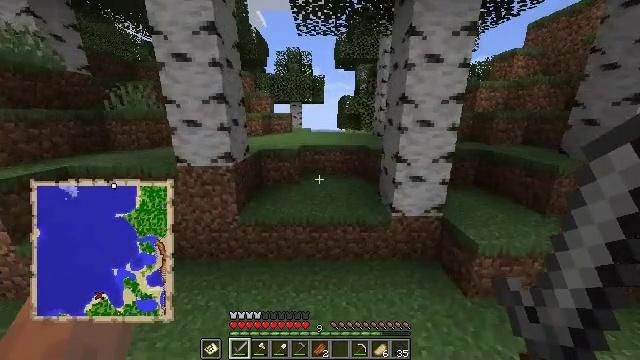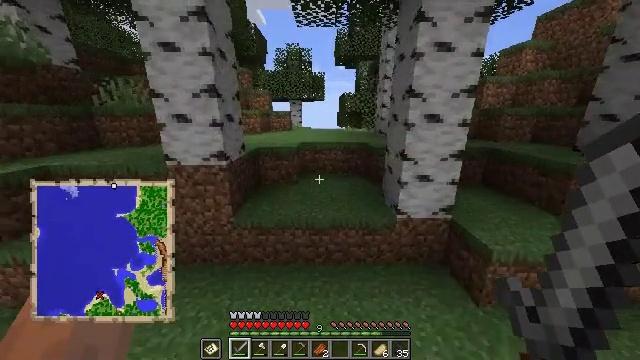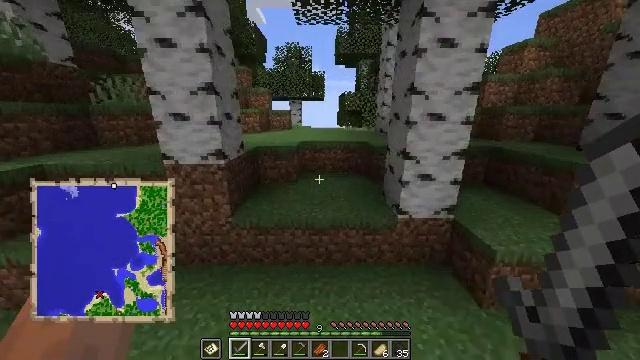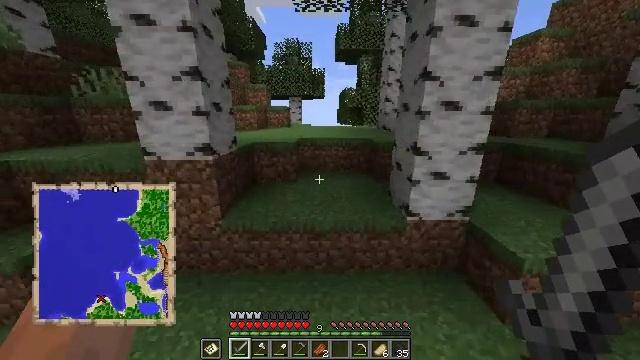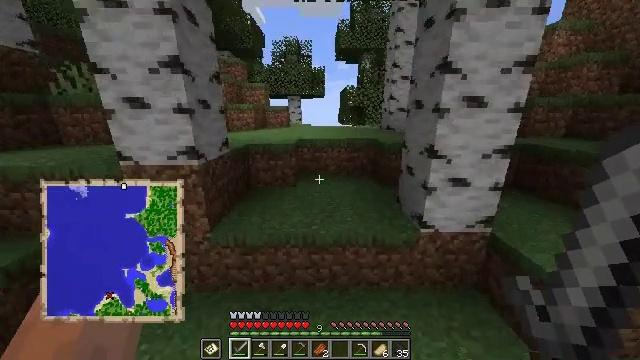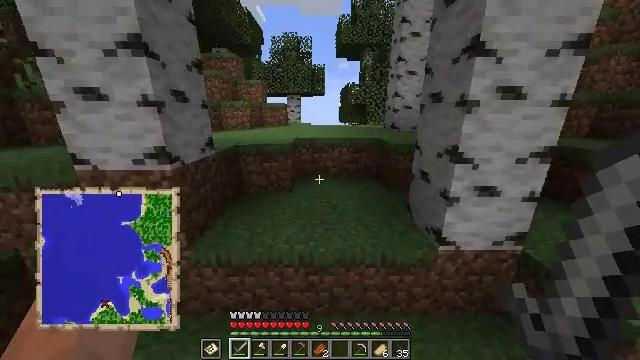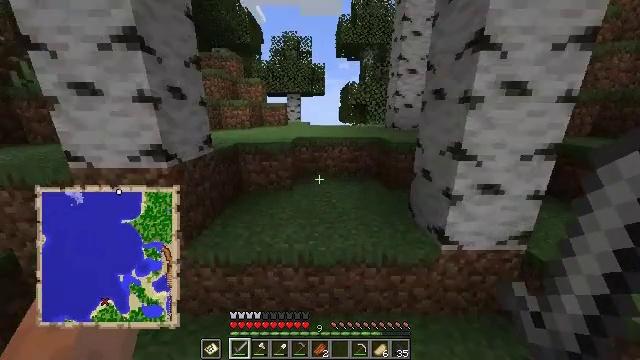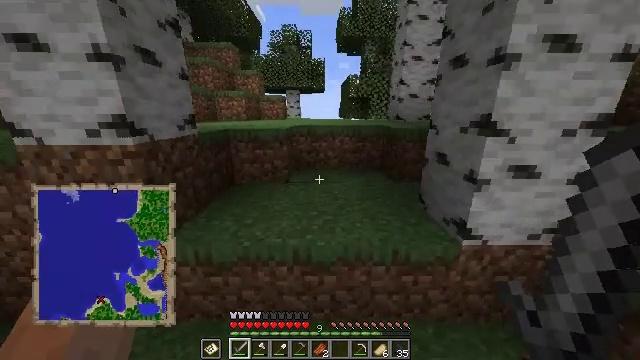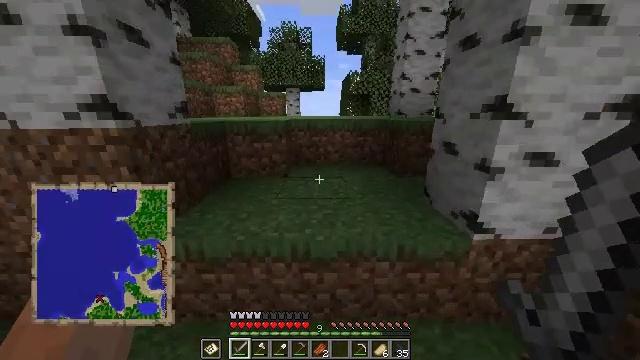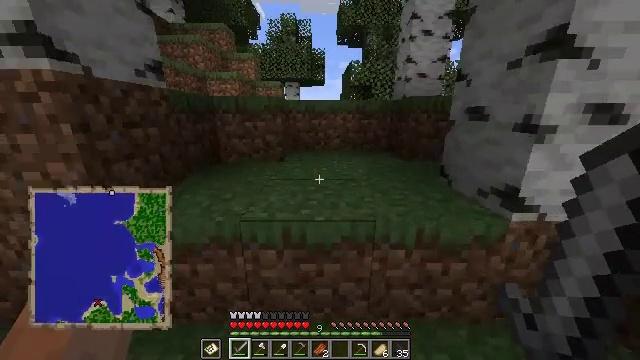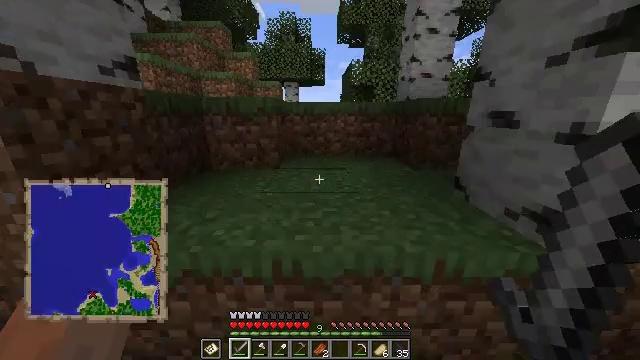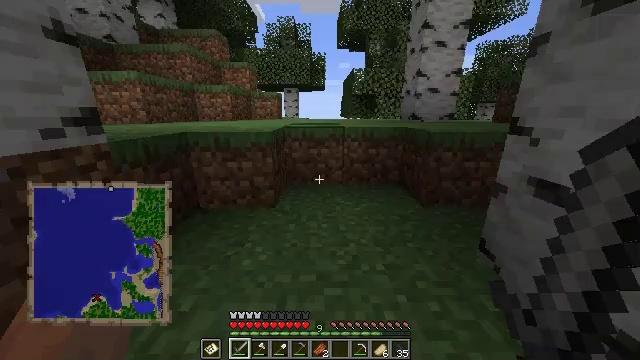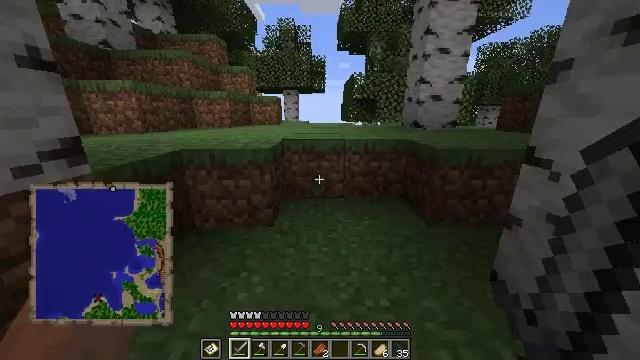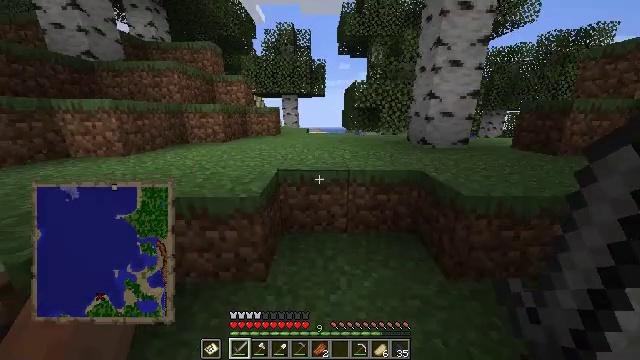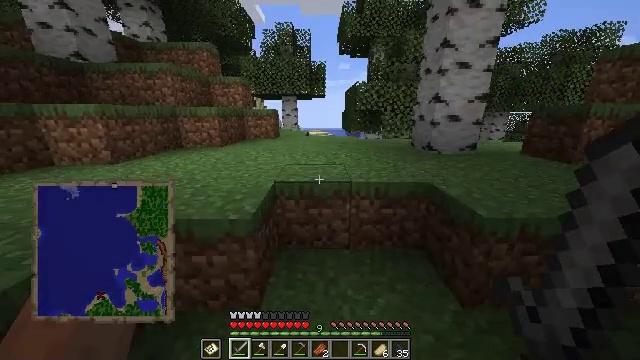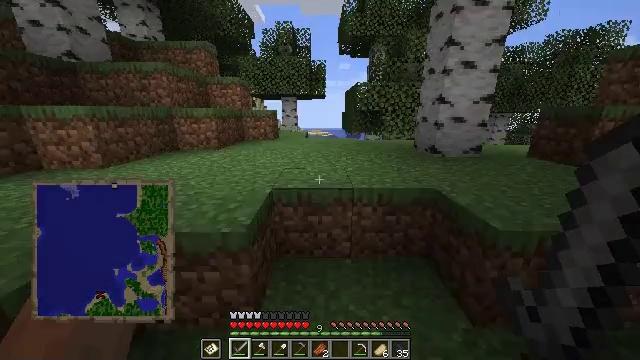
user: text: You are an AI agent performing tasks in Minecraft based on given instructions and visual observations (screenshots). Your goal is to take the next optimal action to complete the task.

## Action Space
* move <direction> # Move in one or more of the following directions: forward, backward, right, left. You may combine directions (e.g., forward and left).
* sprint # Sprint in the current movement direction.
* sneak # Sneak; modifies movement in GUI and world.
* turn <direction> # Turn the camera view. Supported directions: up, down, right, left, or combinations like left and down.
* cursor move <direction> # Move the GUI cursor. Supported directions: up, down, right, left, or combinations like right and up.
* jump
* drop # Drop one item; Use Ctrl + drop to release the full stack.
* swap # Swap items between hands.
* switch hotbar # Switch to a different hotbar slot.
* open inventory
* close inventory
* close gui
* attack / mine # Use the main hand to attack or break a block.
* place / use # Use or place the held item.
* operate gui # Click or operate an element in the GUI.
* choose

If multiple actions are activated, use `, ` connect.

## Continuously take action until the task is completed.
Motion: motion action
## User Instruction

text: Gather sand from the desert.
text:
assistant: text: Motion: move forward
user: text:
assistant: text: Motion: move forward
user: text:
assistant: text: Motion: move forward
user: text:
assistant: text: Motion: move forward
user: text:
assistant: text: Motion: move forward
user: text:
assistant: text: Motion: move forward
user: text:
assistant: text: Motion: move forward, jump
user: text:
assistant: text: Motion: move forward, jump
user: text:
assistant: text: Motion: move forward, jump
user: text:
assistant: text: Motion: move forward, jump
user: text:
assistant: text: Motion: move forward
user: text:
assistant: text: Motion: move forward
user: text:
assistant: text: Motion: move forward
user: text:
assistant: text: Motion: move forward
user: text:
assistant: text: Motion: move forward, jump
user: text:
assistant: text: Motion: move forward, jump
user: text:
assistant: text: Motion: move forward, jump
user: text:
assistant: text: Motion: move forward, jump
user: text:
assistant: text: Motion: move forward, turn right
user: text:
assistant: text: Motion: move forward, turn right
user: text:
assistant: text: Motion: move forward, turn right
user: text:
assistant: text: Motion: move forward
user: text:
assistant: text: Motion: move forward, jump
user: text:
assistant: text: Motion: move forward, jump
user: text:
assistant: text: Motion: move forward, jump
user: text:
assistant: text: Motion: move forward, jump
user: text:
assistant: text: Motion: move forward, jump
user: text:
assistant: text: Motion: move forward
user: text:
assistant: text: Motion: move forward
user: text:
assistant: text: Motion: move forward